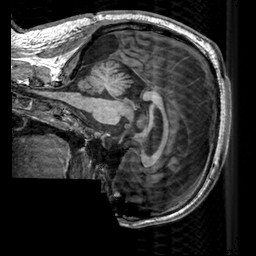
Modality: T1w
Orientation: sagittal
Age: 29
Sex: male
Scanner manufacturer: siemens
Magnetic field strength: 3 T
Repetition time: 2.3 s
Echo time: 0.00303 s